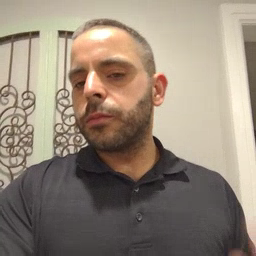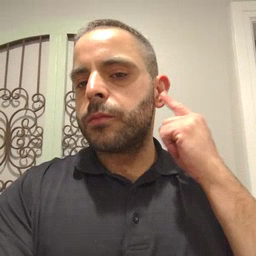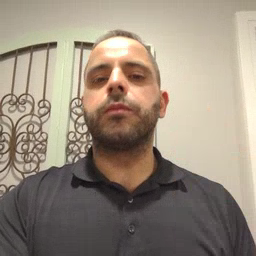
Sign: ear